Question: How do you change the width of a button in a tool bar on Mac? I can change the width in interface builder but it only updates if the width is larger than the current size. If I try to make it smaller it doesn't change in tool bar.

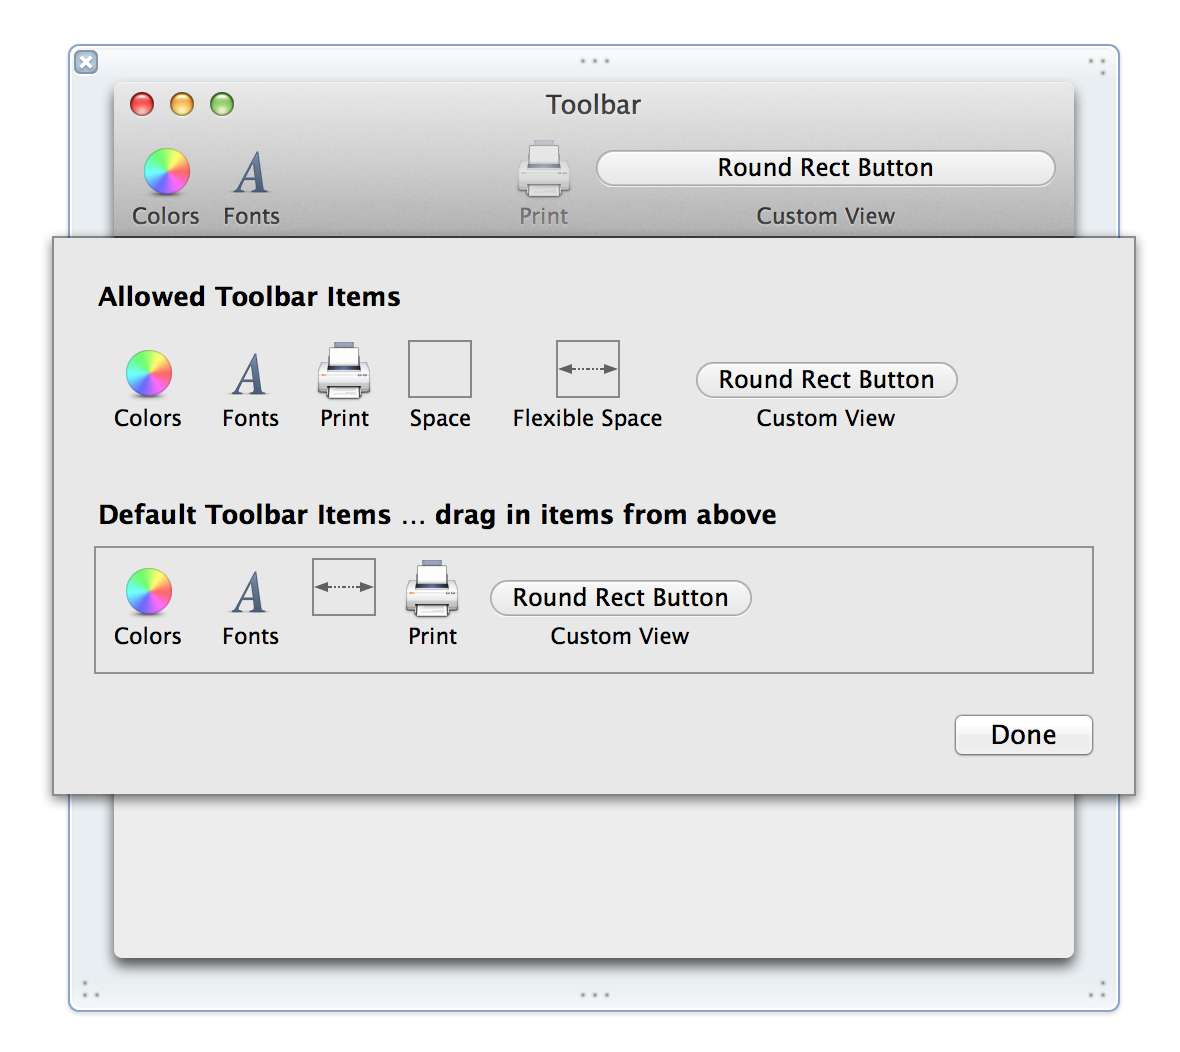
Answer: Not sure if you found an answer yet, but I was recently looking to do this as well for a popup button. The answer is to create the button outside the toolbar first. Then once you create it you can drag it onto the toolbar area and it will be added as a toolbar item.
For example, I created a popup button on my main window and set it to the width that I wanted. Then I opened the toolbar section and dragged that button onto it... and it worked.
Good luck.